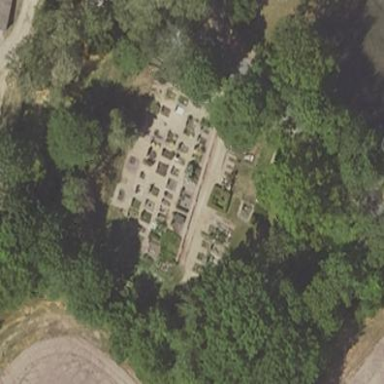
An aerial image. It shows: Cemetery.